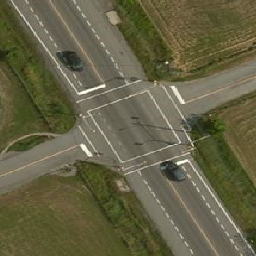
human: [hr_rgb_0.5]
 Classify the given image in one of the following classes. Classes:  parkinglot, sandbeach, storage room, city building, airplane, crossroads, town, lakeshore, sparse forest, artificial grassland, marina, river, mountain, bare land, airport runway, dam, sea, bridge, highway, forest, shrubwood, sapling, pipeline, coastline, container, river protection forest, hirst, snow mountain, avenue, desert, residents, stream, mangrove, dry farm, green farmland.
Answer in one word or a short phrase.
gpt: crossroads